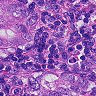
Metastatic tissue present: yes